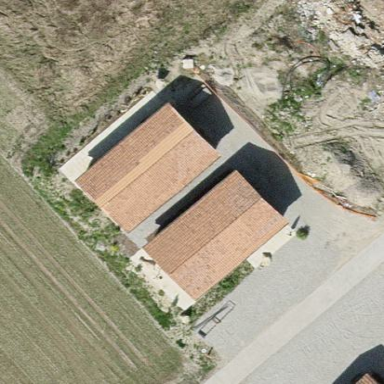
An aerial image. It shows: Shed building.